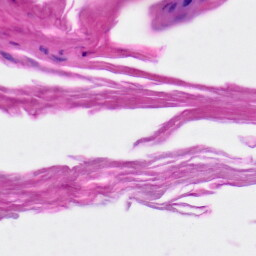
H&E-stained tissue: Skin